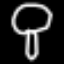
Label: mushroom